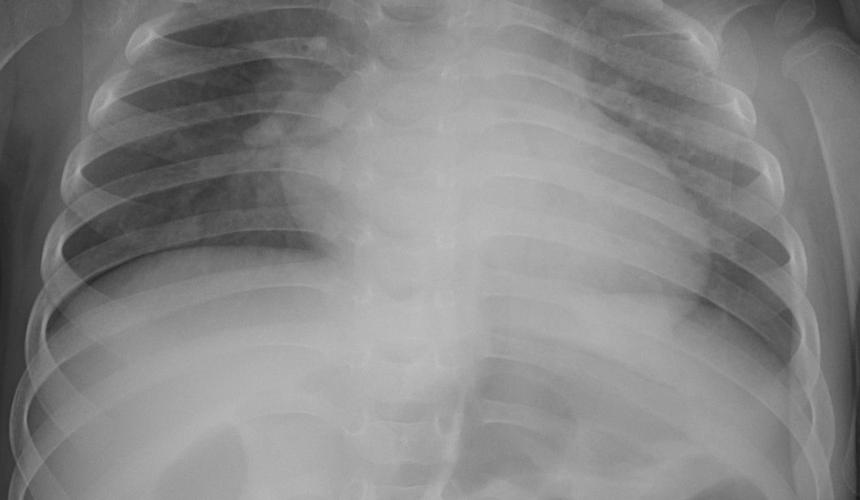
Diagnosis: PNEUMONIA